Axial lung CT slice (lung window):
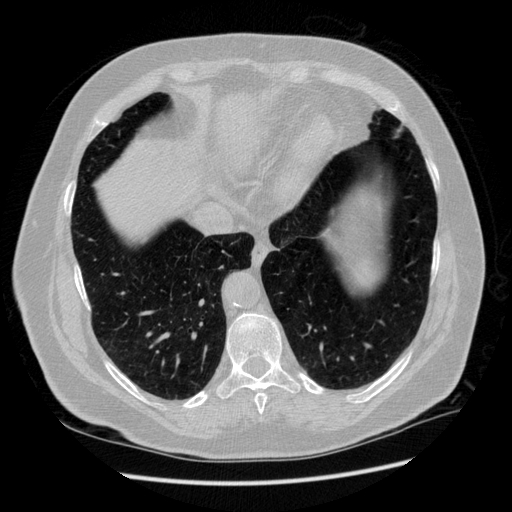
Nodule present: no